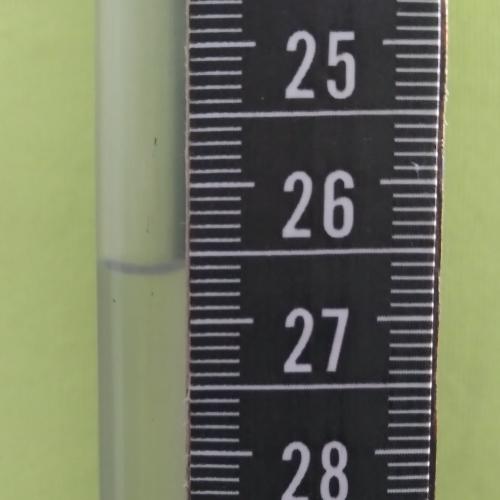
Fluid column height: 26.6 cm